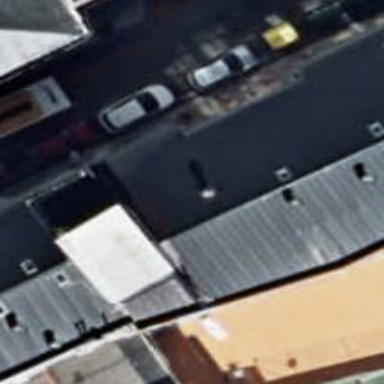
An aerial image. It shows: Furniture shop.